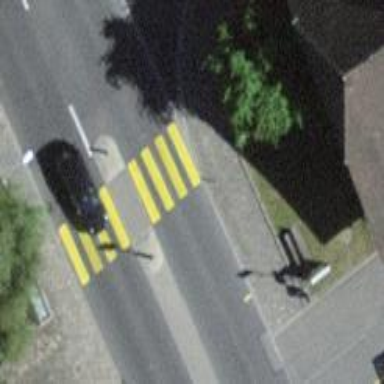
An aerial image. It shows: Marked crossing with pedestrian island.